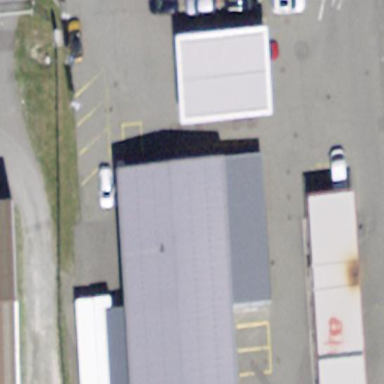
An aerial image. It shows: Industrial building used as car repair shop.